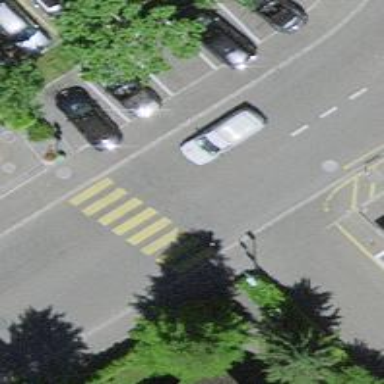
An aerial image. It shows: Uncontrolled road crossing.